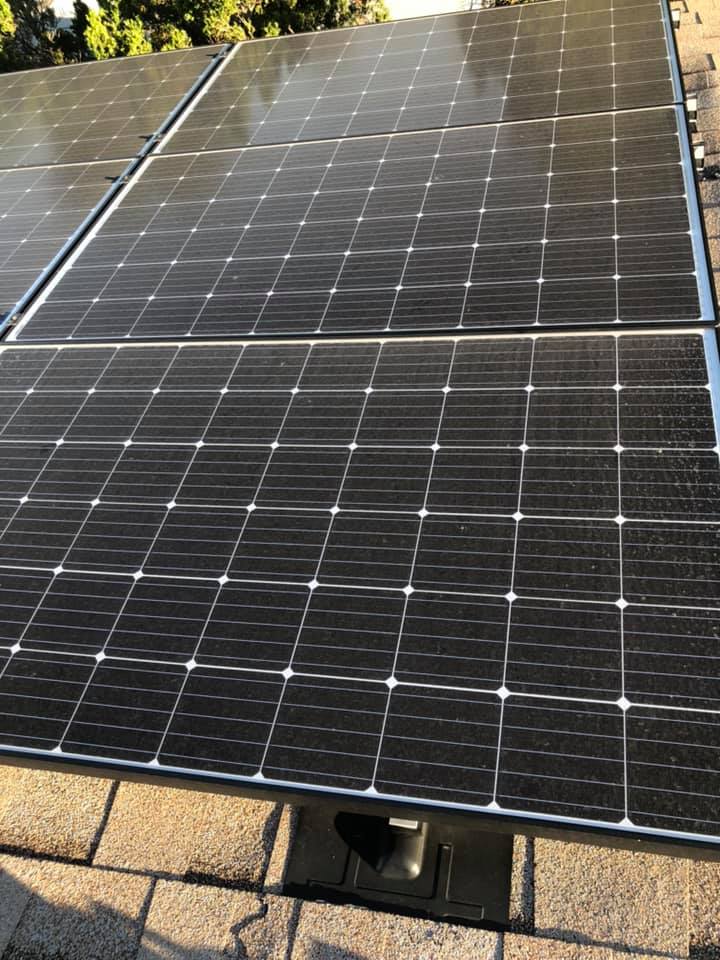
Label: Clean